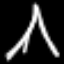
Label: The Eiffel Tower